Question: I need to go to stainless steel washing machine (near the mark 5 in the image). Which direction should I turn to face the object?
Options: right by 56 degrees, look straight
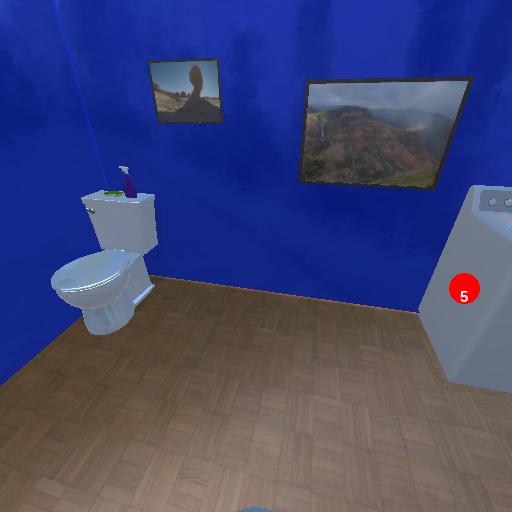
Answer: right by 56 degrees